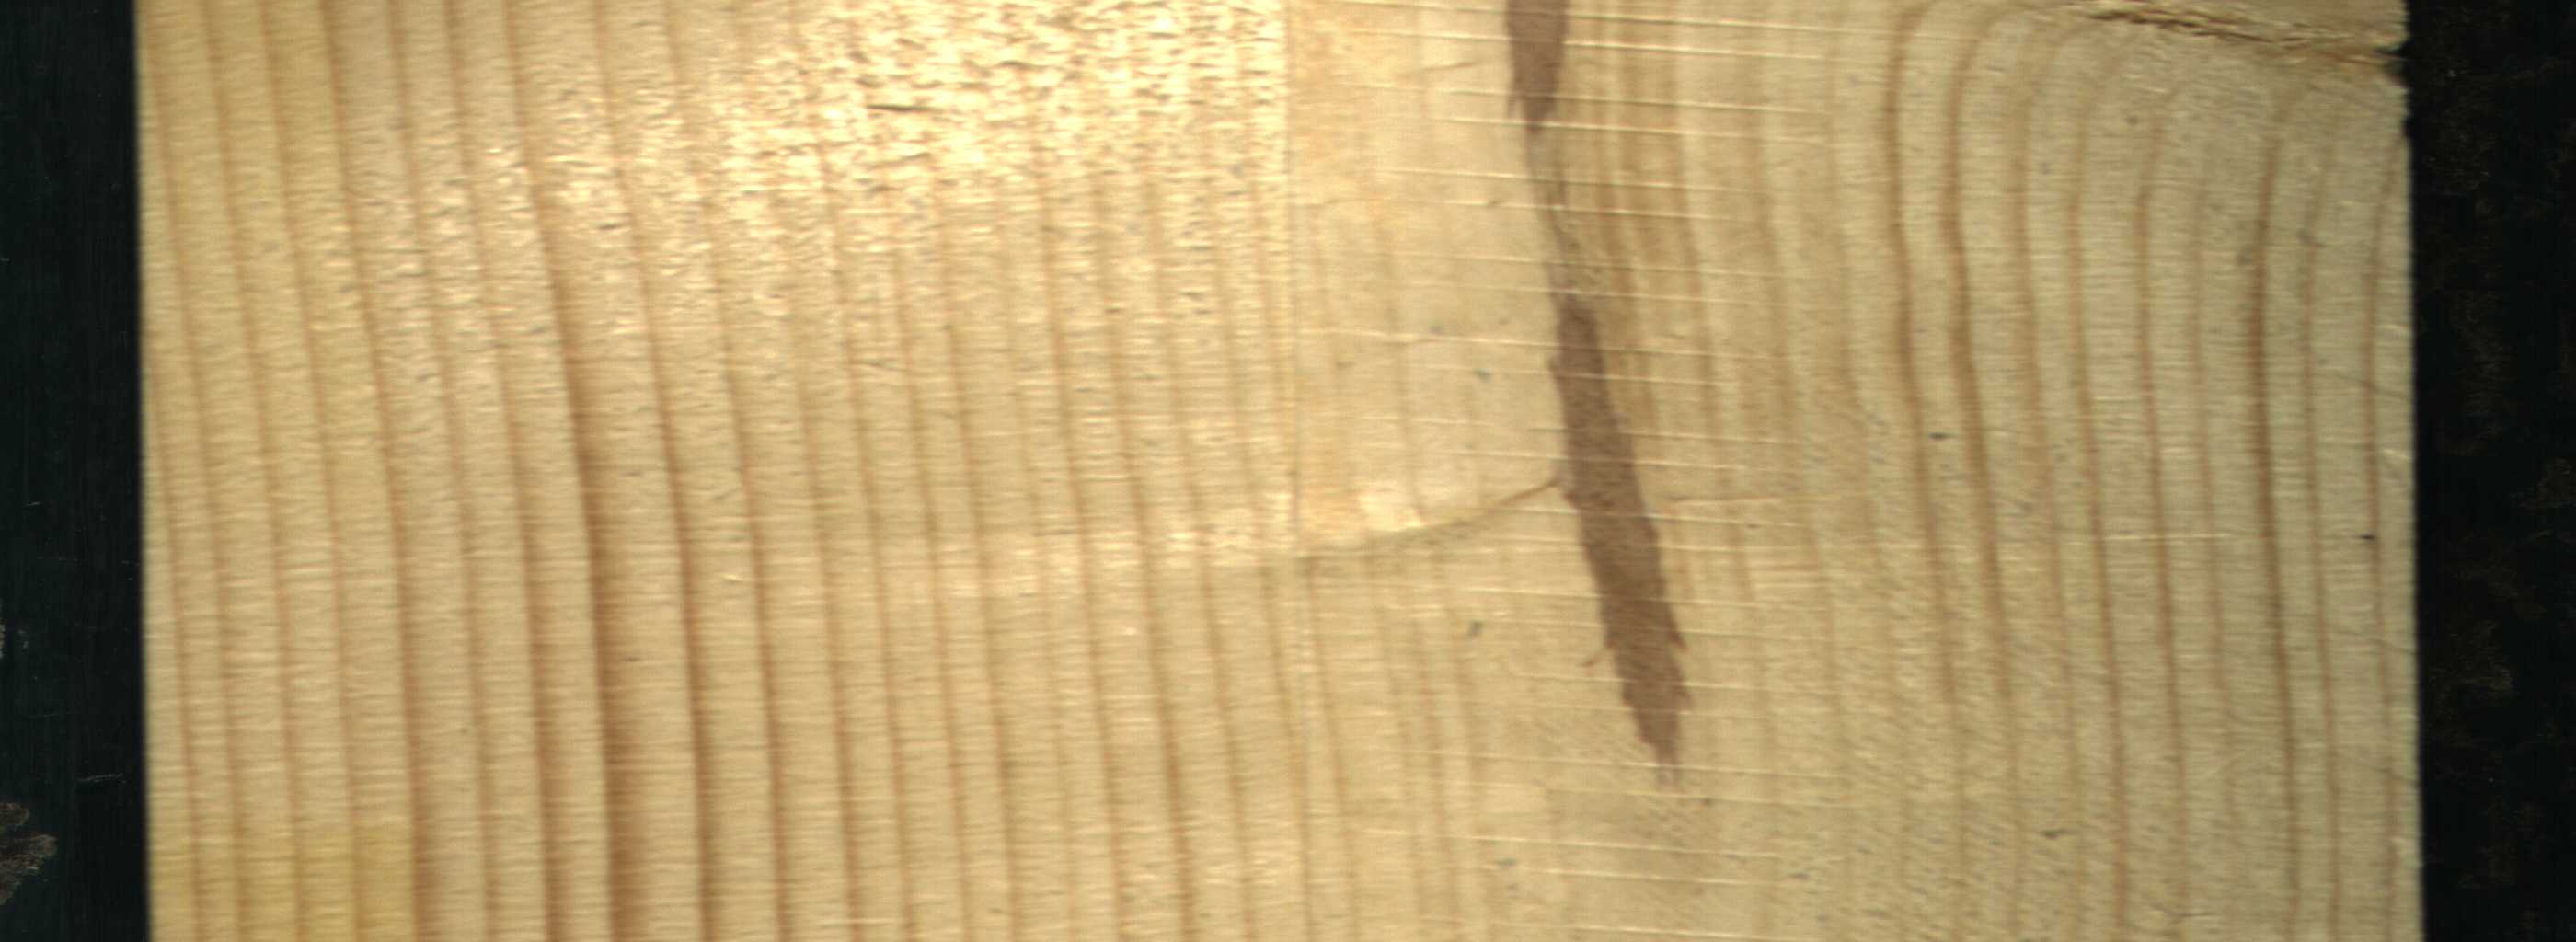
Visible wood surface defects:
Quartzity
Live_Knot